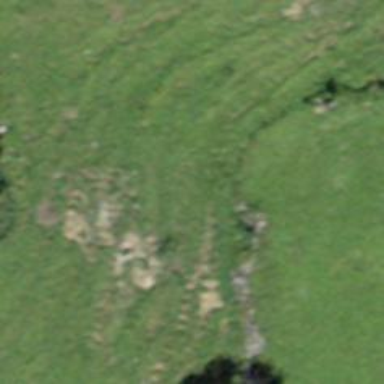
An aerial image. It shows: Dry stone wall barrier.